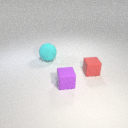
small red rubber cube in front of large cyan rubber sphere